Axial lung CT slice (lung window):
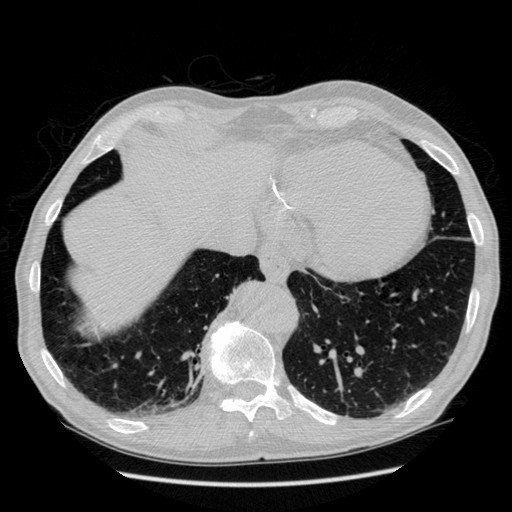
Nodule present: no